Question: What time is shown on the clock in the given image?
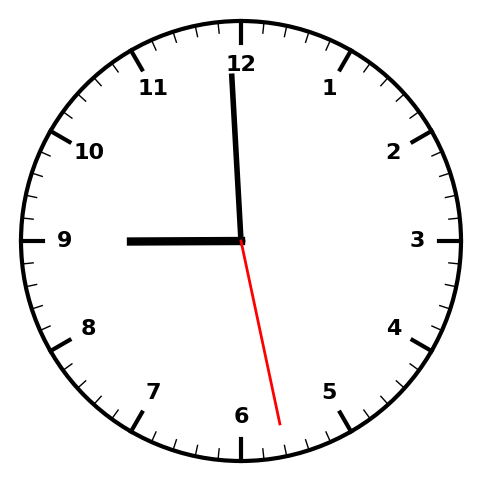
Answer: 08:59:28